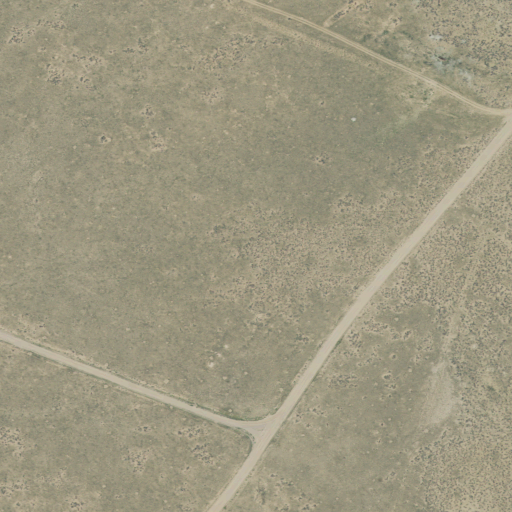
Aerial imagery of ridge(s) in Utah named Sand Ridge containing only shrub